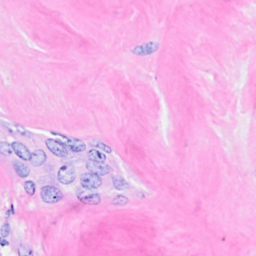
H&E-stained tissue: Breast